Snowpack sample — Buffalo Mountain, Silverthorne, Colorado, USA (1/25/25, 10:11 AM MST)
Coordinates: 39.6222, -106.1139
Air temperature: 22 °F
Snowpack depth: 110 cm
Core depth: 20 cm
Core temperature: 48.2 °F
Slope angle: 12°, slope face: 102°
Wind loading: high
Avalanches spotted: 0
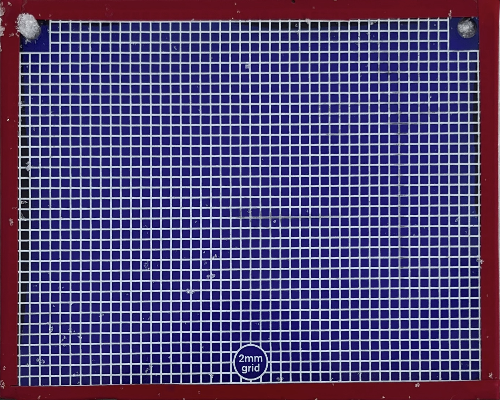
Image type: profile
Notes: No avalanches nearby, collected on the outskirts of a fire break 15 meters from the treeline, on way to Buffalo and Red Mountain